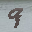
Label: 9